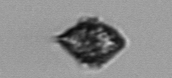
Label: Kryptoperidinium_triquetrum